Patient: sex F, age 58
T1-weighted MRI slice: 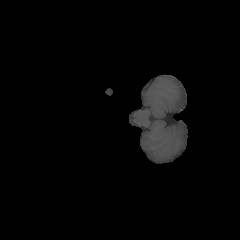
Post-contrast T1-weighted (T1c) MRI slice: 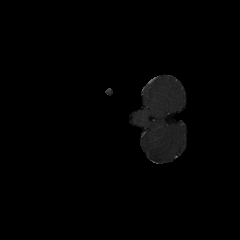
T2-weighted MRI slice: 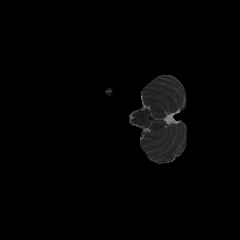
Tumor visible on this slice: no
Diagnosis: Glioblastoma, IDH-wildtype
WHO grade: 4